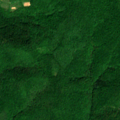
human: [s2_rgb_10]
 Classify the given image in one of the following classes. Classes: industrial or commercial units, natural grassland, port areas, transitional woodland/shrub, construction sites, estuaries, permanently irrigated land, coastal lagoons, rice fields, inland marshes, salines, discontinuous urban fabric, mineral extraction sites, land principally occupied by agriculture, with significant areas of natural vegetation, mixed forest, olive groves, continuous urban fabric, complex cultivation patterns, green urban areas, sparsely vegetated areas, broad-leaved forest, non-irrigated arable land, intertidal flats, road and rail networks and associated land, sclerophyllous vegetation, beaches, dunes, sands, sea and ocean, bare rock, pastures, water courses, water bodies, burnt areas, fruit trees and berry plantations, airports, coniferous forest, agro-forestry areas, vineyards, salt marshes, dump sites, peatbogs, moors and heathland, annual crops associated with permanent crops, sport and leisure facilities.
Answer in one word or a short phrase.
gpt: broad-leaved forest